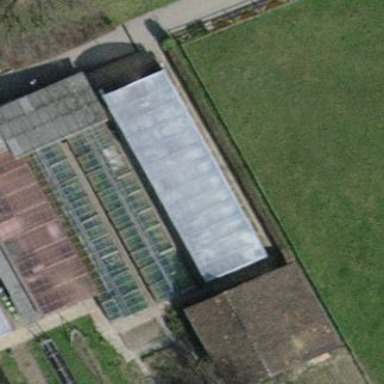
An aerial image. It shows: Building that serves as garden center.